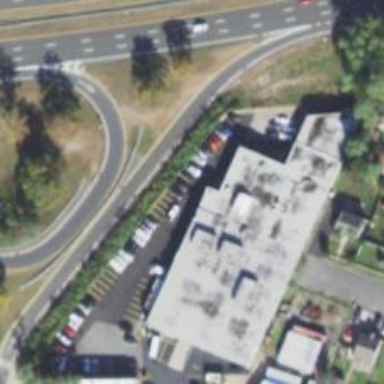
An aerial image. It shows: Commercial building.